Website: home-depot
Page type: billing-address
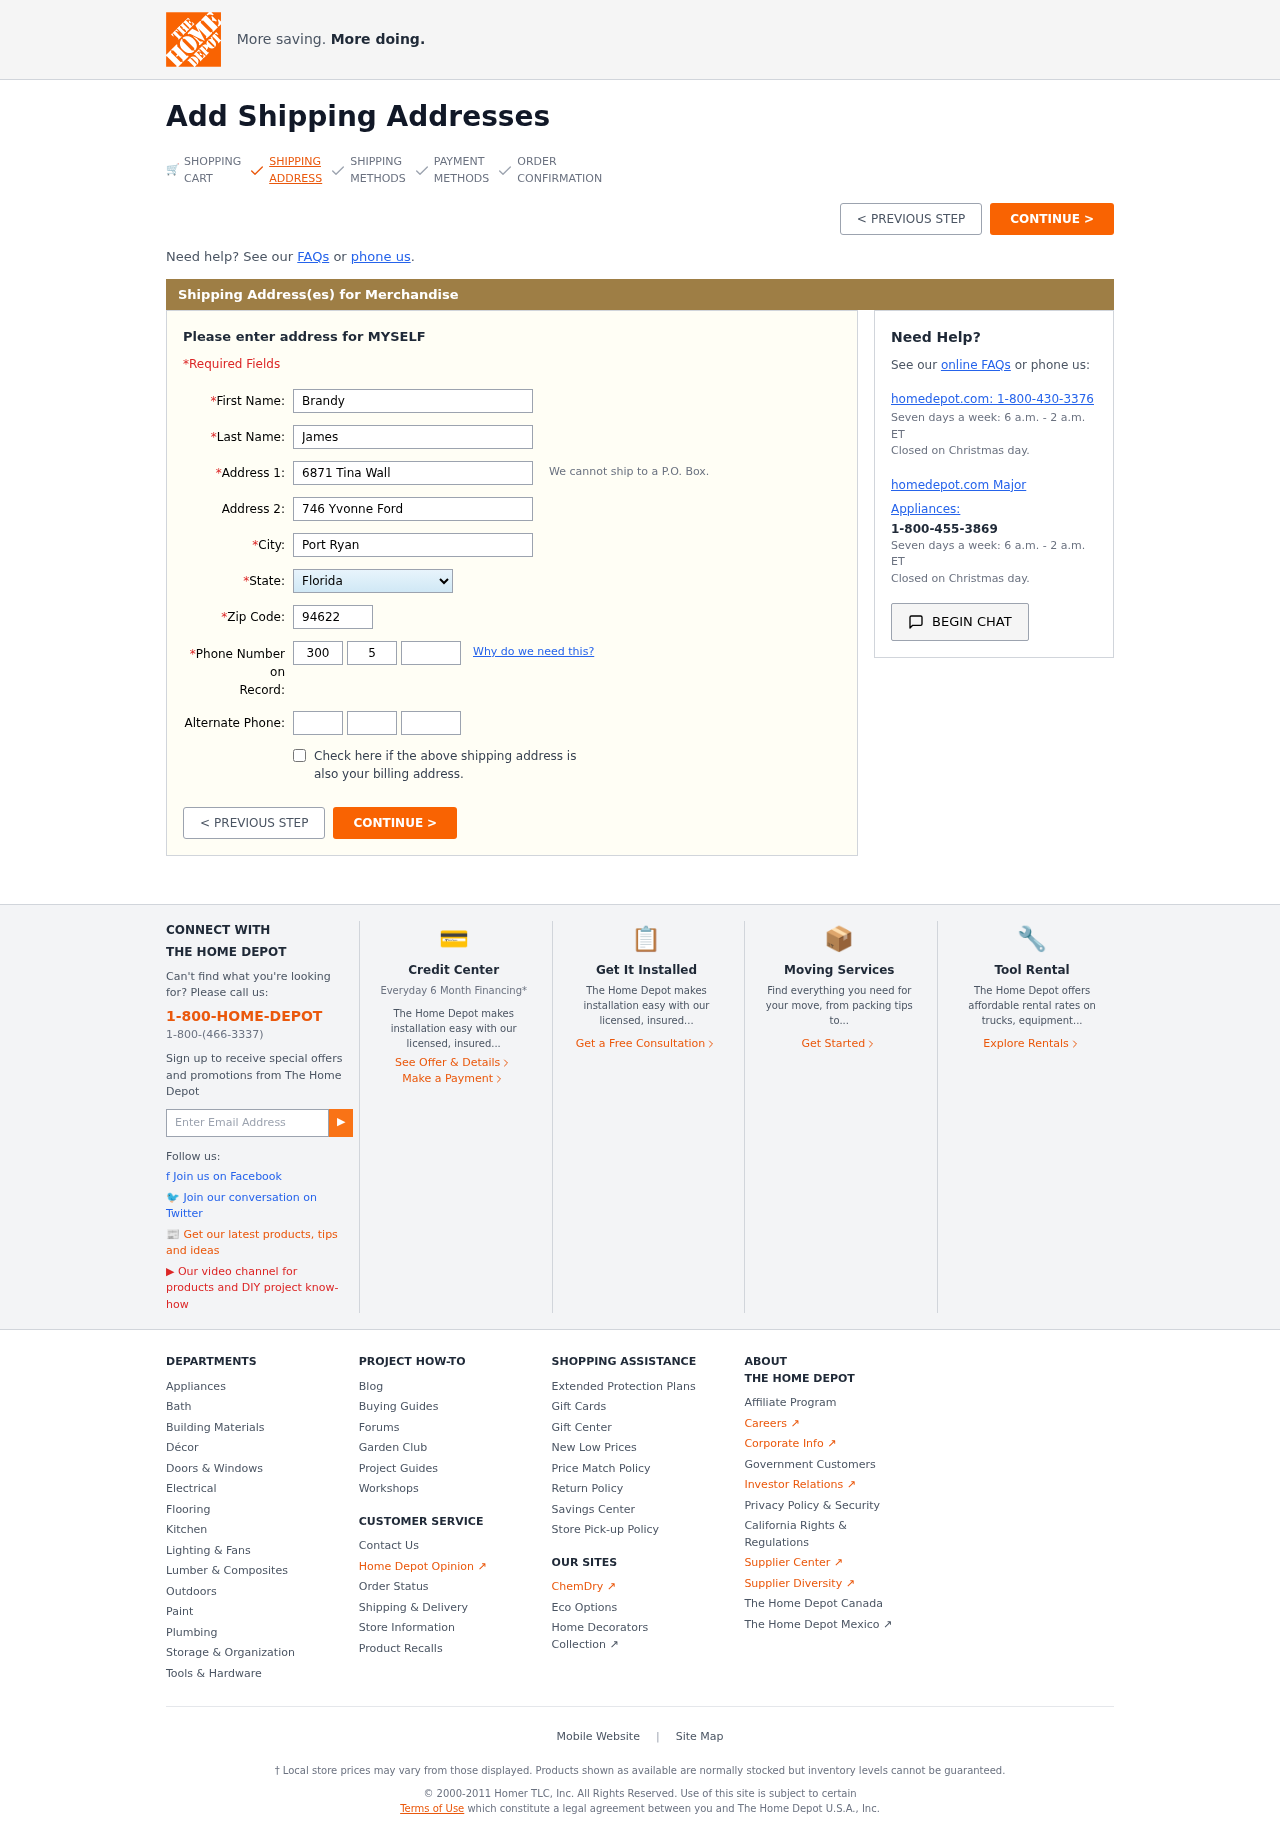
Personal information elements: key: PII_STATE
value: Florida
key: PII_FIRSTNAME
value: Brandy
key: PII_LASTNAME
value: James
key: PII_STREET
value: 6871 Tina Wall
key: PII_STREET2
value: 746 Yvonne Ford
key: PII_CITY
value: Port Ryan
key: PII_POSTCODE
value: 94622
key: PII_PHONE_AREA
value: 300
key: PII_PHONE_PREFIX
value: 501
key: PII_PHONE_LINE
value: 2516